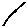
Label: line